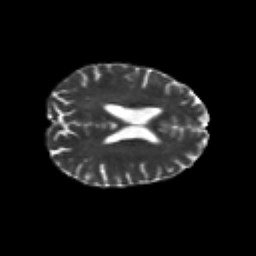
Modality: T2w
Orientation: axial
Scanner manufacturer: siemens
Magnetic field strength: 3 T
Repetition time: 6.8 s
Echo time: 0.093 s